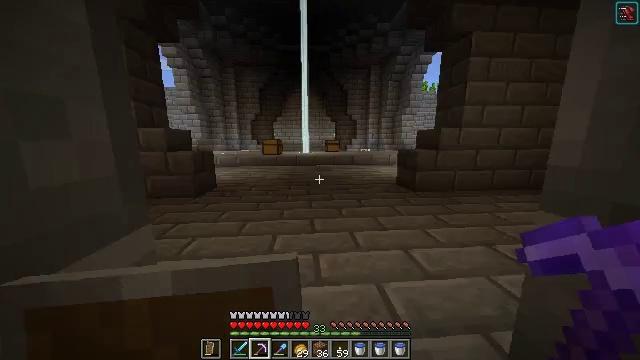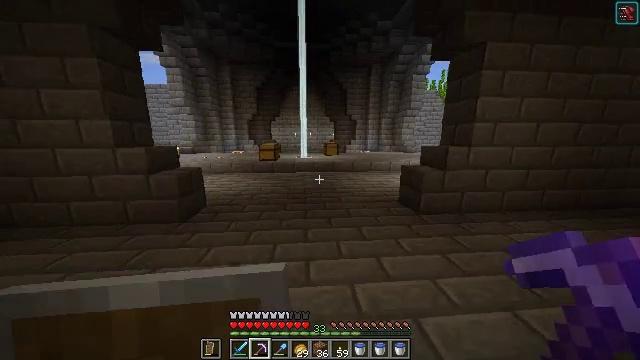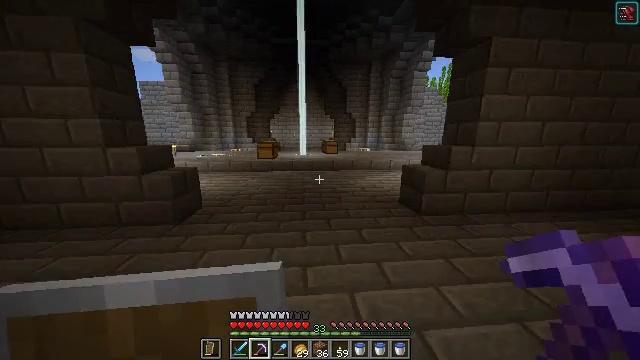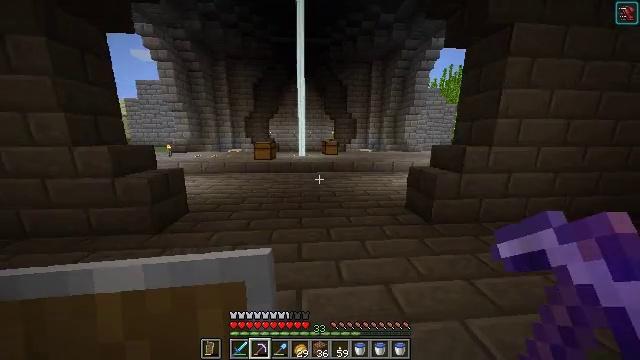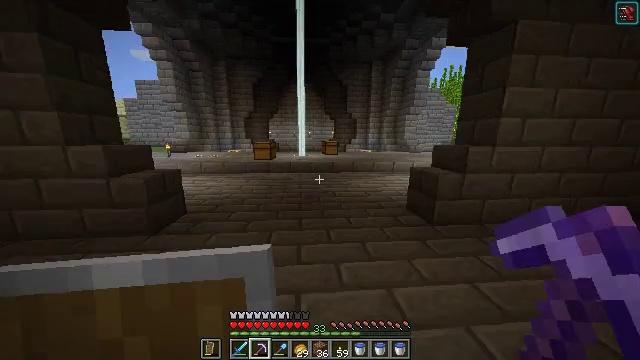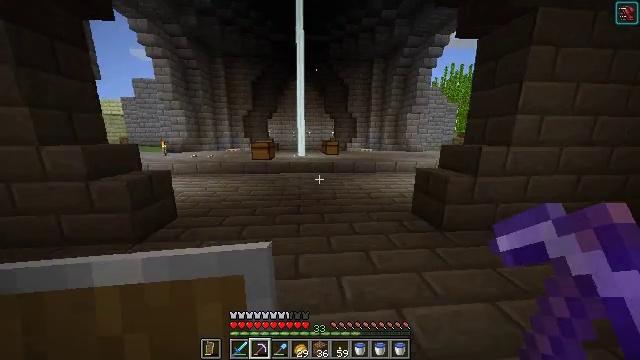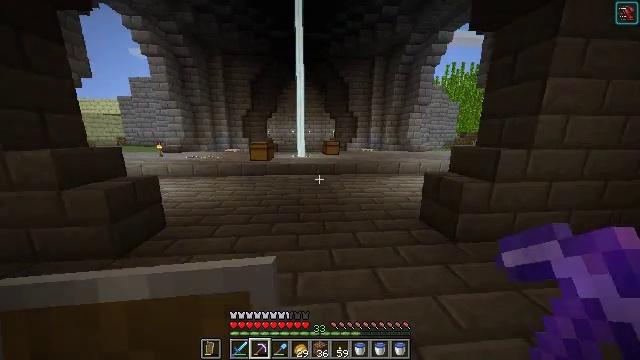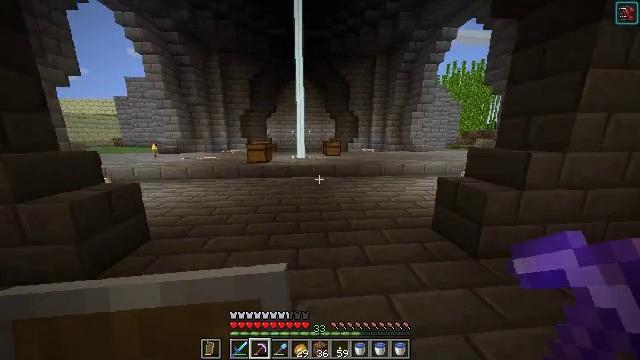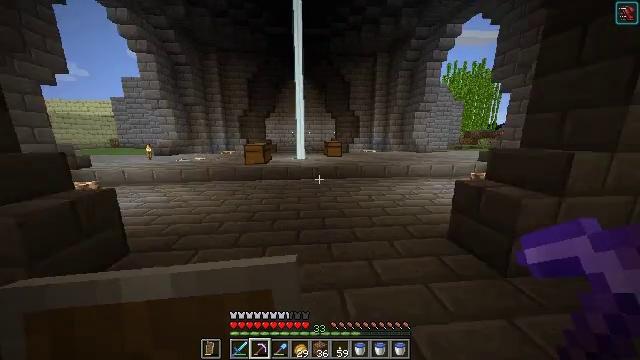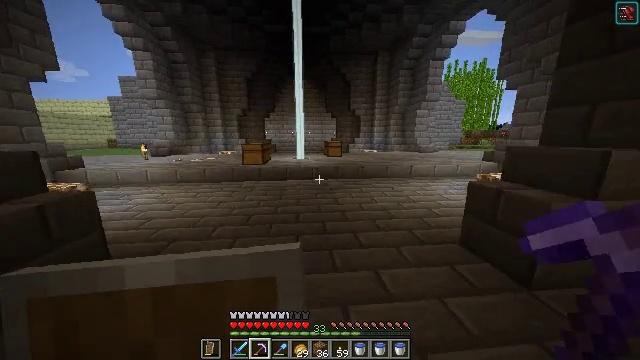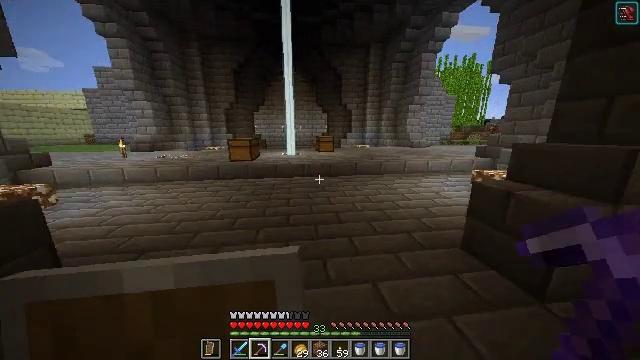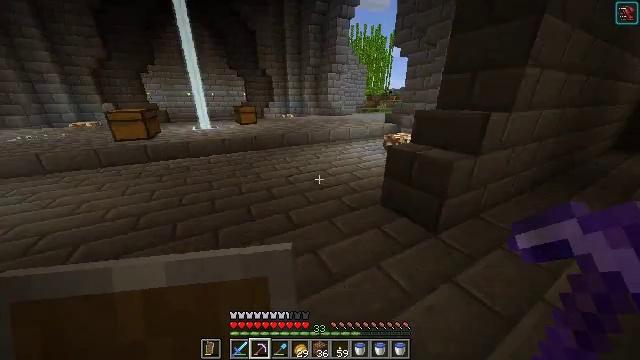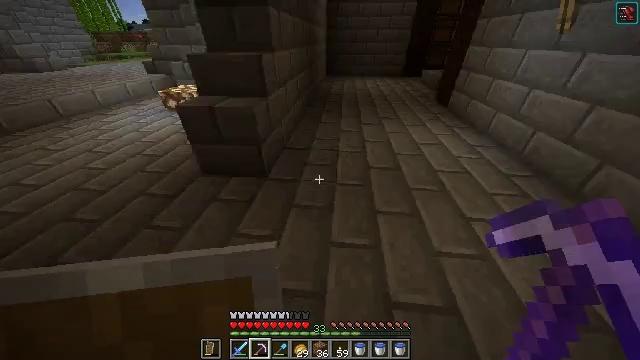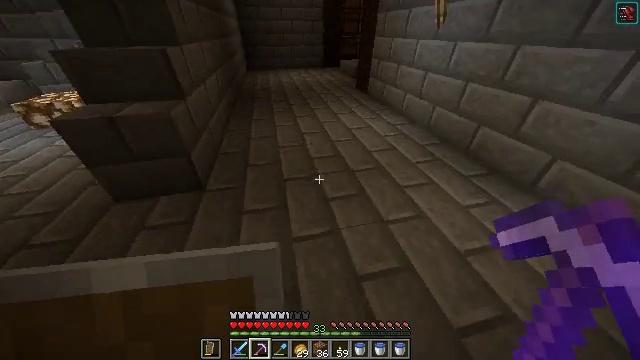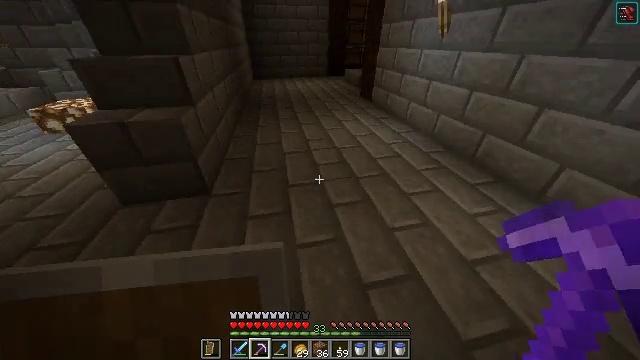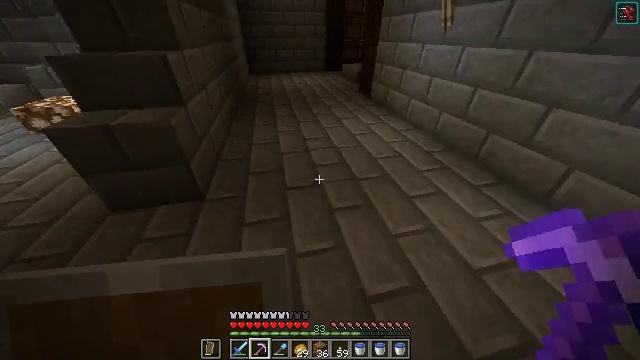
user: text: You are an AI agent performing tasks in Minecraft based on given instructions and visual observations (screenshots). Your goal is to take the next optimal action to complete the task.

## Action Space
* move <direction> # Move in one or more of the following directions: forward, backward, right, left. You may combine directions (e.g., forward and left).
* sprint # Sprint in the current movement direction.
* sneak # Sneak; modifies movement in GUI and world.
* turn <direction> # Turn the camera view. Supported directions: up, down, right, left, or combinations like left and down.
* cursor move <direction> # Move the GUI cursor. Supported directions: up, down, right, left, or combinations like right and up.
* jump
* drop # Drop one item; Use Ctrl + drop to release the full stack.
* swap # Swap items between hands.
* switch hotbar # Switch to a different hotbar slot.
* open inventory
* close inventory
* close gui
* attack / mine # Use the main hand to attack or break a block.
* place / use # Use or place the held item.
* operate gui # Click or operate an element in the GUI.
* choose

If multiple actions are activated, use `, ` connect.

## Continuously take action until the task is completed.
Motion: motion action
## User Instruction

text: Use the crafting table to make packed ice.
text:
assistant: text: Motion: move forward, turn down
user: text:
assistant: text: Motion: move forward
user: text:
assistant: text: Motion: move forward
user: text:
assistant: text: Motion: move forward
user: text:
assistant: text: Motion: move forward
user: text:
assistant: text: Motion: move forward
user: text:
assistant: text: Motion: move forward
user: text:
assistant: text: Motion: move forward
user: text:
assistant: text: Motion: move forward
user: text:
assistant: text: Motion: move forward, turn right and down
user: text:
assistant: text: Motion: turn right and down
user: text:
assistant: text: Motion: turn right and down
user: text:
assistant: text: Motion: turn right and down
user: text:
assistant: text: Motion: turn left and up
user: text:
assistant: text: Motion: move forward, turn down
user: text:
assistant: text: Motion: move forward, turn right
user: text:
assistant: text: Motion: move forward, turn up
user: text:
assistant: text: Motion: turn left and up
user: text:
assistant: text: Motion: turn left and up
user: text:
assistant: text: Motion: move left, turn left and up
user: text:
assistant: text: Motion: move left
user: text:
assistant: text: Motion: move left, turn right
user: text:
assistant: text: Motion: move left, turn right
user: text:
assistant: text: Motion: turn right
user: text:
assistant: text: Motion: no_op
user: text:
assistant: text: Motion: no_op
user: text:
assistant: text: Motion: no_op
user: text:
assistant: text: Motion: turn right
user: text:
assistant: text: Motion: turn right
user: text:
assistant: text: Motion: move forward, turn right